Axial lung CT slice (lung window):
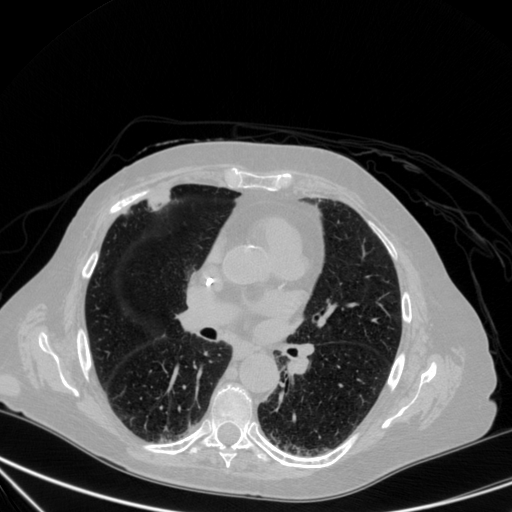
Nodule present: yes
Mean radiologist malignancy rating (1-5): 4